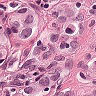
Metastatic tissue present: yes